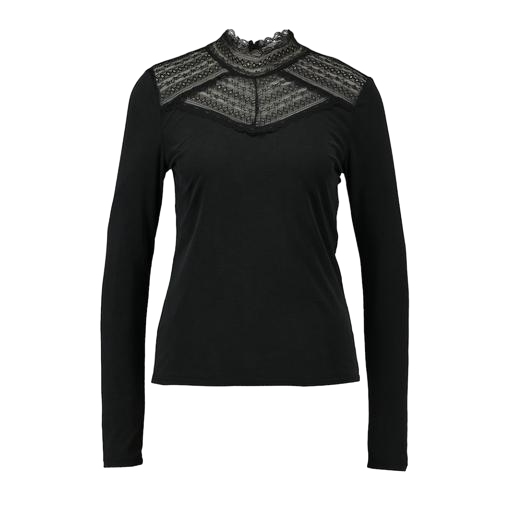
vero moda black high neck blouse, black lace-yoke jersey t-shirt, long-sleeve t-shirt only macy, white background